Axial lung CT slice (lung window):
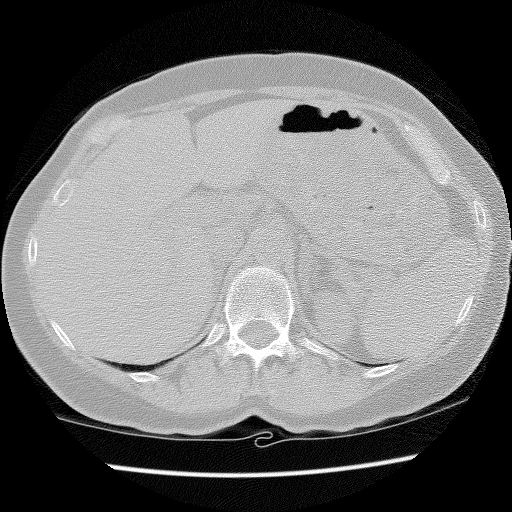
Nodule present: no